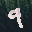
Label: 9